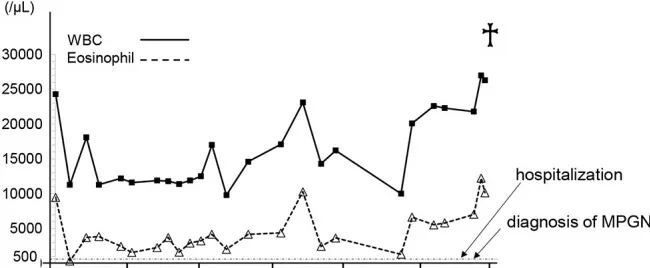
The clinical course of case 2. The X axis indicate the time (days). WBC, white blood cells; PLS, prednisolone.
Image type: pathology (masson_trichrome)